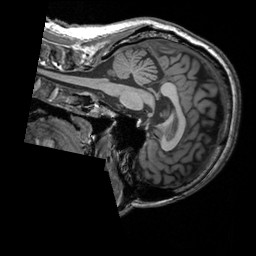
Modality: T1w
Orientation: sagittal
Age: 56
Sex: male
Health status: healthy
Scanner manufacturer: siemens
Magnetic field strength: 3 T
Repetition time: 2.3 s
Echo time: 0.00303 s